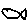
Label: fish